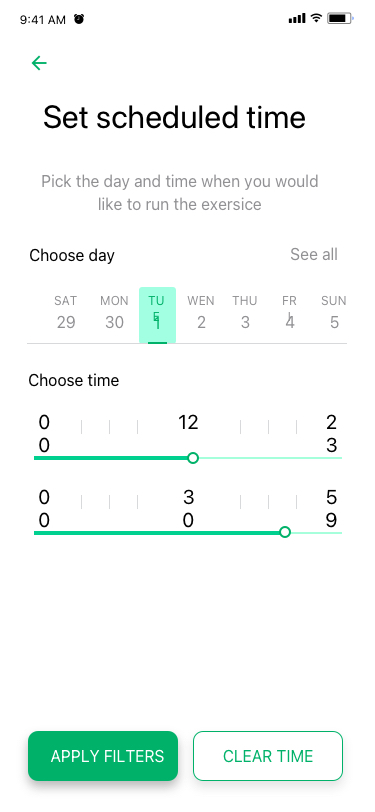
Text in this UI design:
UI Text/Heading/H4/Hightlight
Set scheduled time
like to run the exersice
29
SAT
30
MON
1
TUE
2
WEN
3
THU
4
FRI
5
SUN
Choose day
Choose time
See all
12
00
23
30
00
59
APPLY FILTERS
CLEAR TIME
9:41 AM